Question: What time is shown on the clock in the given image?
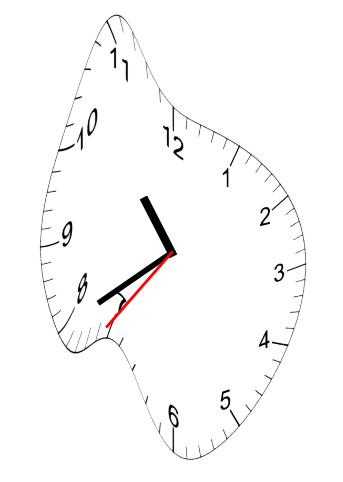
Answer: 10:39:36